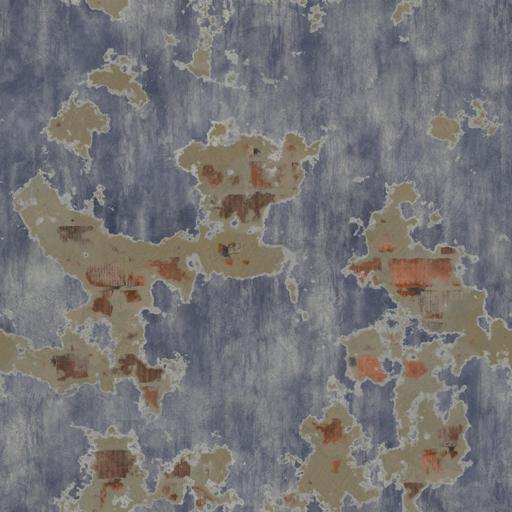
Tags: blue brick bricks broken old paint painted plaster wall